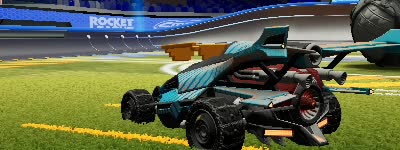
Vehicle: aftershock